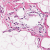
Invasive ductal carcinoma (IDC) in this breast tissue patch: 0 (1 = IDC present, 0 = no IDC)